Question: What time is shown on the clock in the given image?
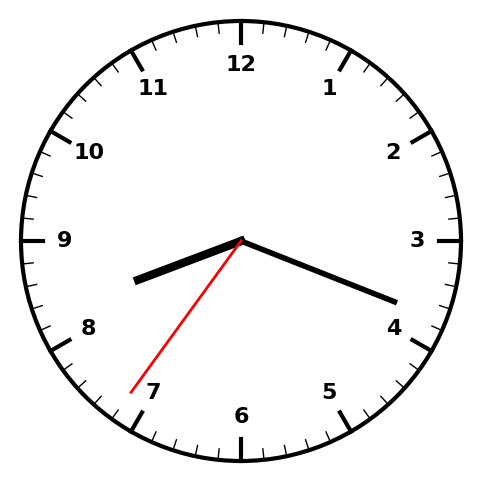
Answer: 08:18:36